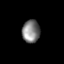
Tissue: lung
Cell type: Epithelial cells
Senescence score: 0.2382
Nuclear area (px): 394
Mean DAPI intensity: 128.424